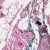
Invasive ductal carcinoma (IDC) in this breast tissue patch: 0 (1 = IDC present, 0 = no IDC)